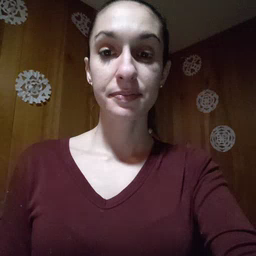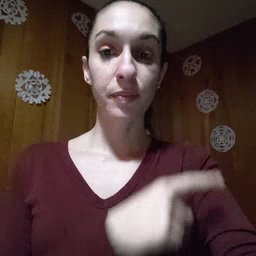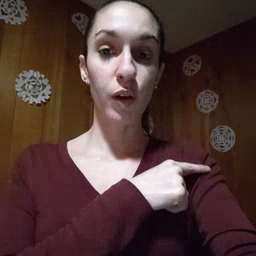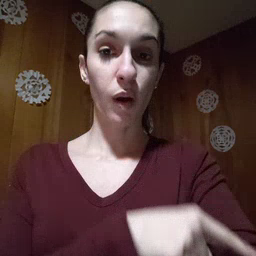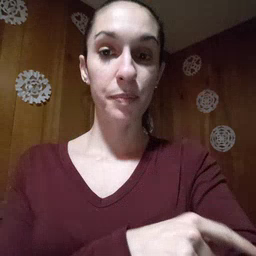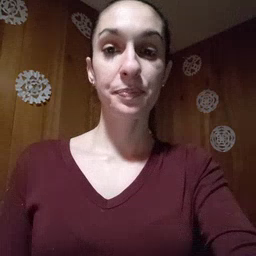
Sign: arm